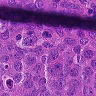
Metastatic tissue present: yes